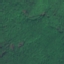
Land use / land cover class: Forest